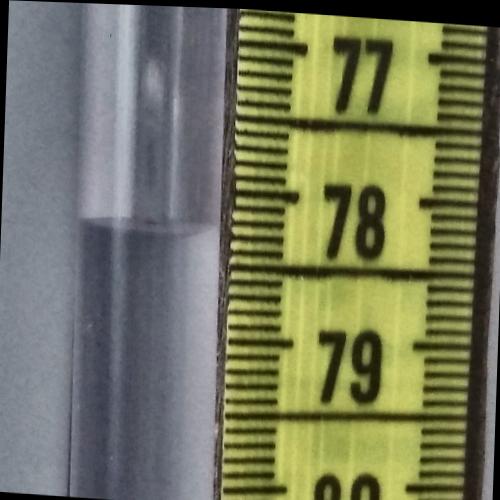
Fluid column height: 78.3 cm